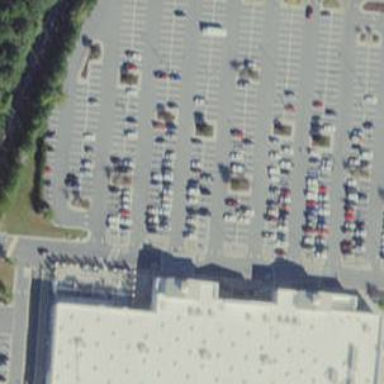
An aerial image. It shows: Parking area.